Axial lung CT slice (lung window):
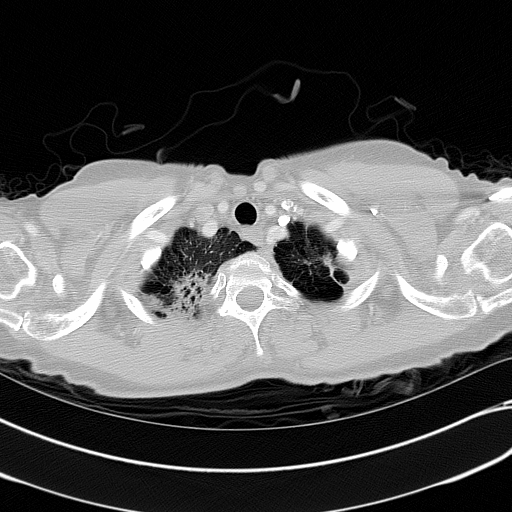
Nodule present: no